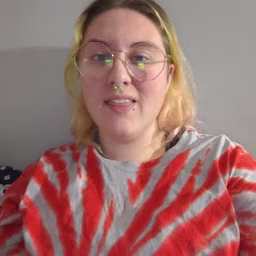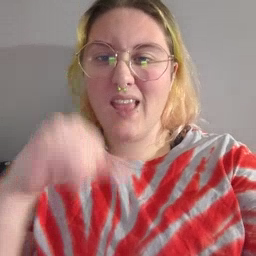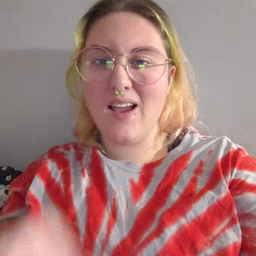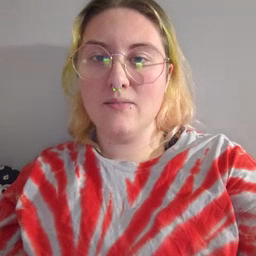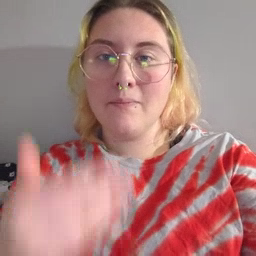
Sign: that